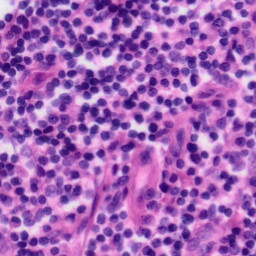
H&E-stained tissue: Tonsil